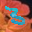
Label: 3